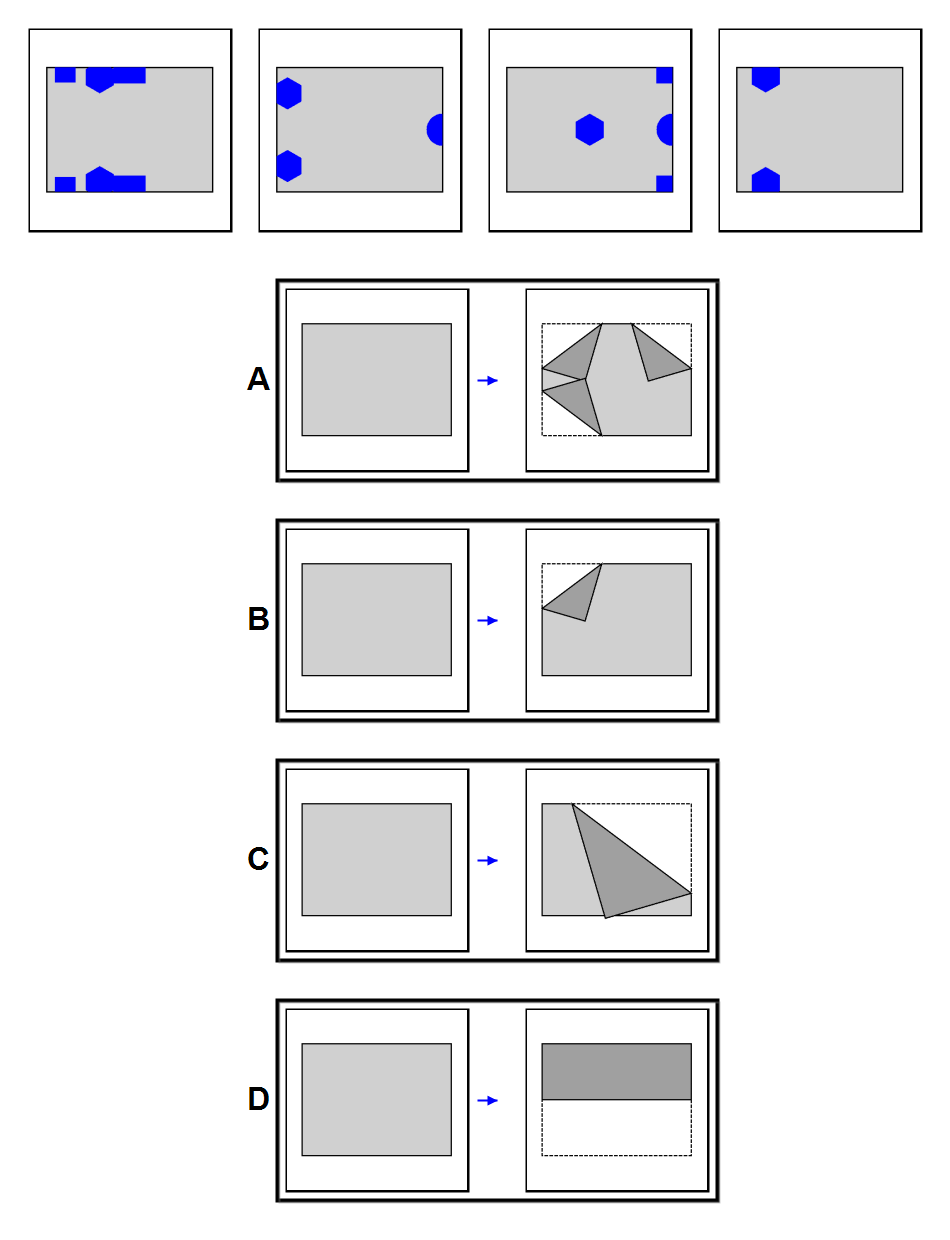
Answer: D